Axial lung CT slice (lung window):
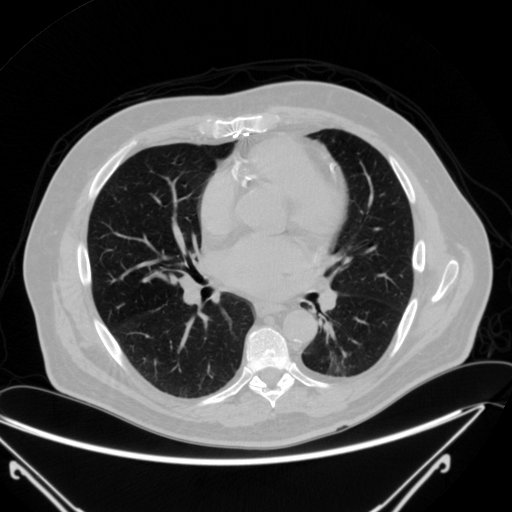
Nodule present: no